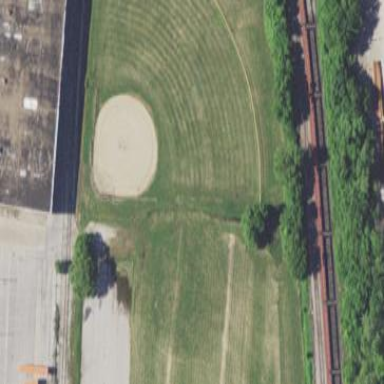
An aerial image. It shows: Baseball pitch for leisure land activities.